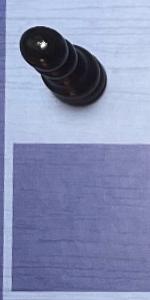
Label: Empty